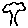
Label: tree